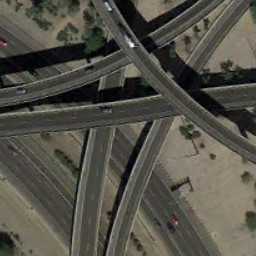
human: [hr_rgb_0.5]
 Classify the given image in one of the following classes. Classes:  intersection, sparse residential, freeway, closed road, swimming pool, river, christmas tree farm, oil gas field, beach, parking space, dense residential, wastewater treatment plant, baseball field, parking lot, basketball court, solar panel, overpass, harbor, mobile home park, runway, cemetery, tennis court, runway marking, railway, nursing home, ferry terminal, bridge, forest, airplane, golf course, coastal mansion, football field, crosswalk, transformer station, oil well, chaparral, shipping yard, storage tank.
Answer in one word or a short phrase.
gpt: overpass